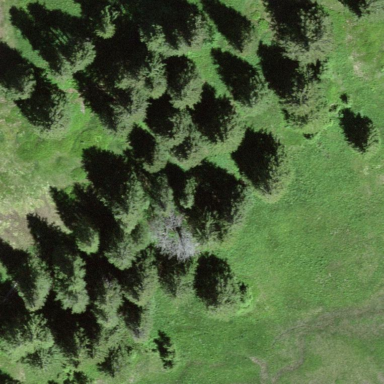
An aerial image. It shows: Forest area.